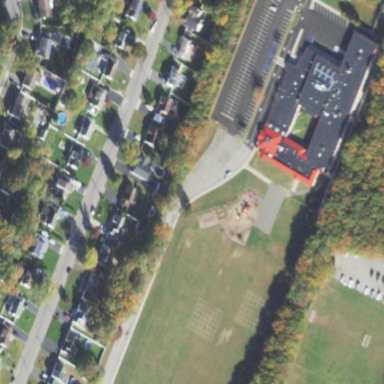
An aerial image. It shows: School.